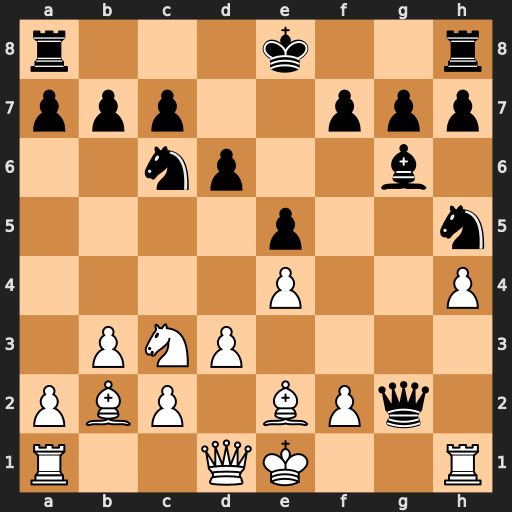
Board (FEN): r3k2r/ppp2ppp/2np2b1/4p2n/4P2P/1PNP4/PBP1BPq1/R2QK2R
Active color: w
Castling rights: KQkq
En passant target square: -
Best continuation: Bf3 Qxh1+ Bxh1